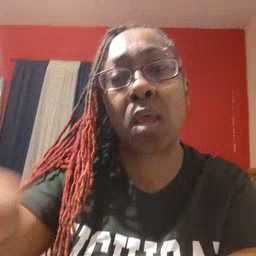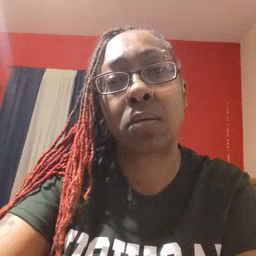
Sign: pool